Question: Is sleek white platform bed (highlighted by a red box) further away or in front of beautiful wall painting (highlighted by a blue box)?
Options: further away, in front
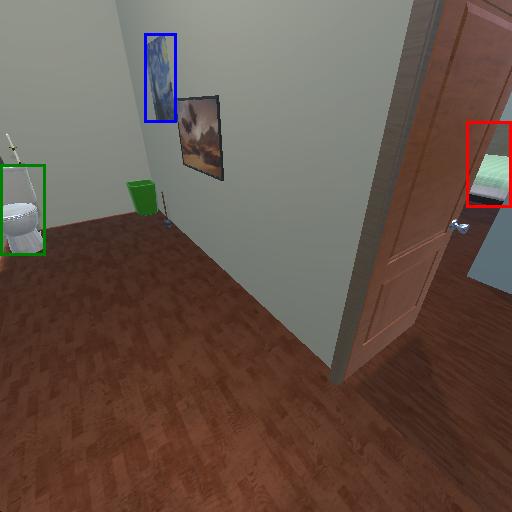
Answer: further away